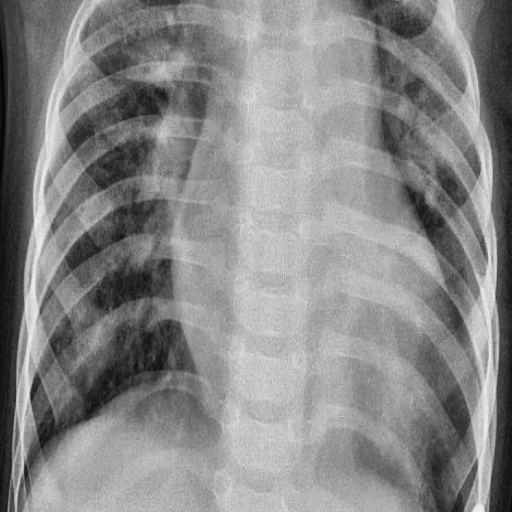
Finding: PNEUMONIA